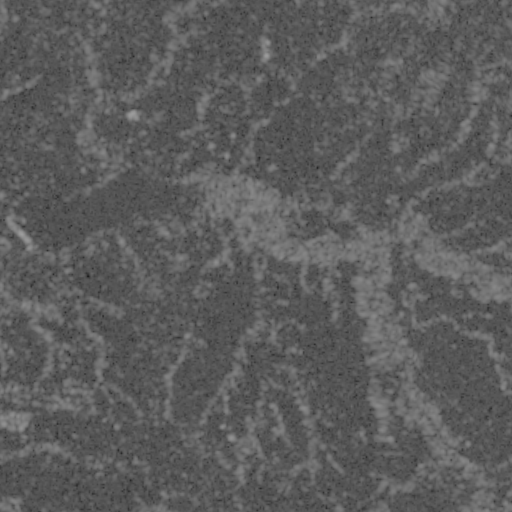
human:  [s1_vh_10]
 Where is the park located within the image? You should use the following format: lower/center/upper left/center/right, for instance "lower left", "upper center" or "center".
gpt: The park is located in the lower right of the image.
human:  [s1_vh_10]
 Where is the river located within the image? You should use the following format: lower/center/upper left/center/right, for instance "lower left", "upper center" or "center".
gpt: The river is located in the center left of the image.
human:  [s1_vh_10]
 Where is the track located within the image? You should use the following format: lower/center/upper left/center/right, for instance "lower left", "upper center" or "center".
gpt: There is no track in the image.

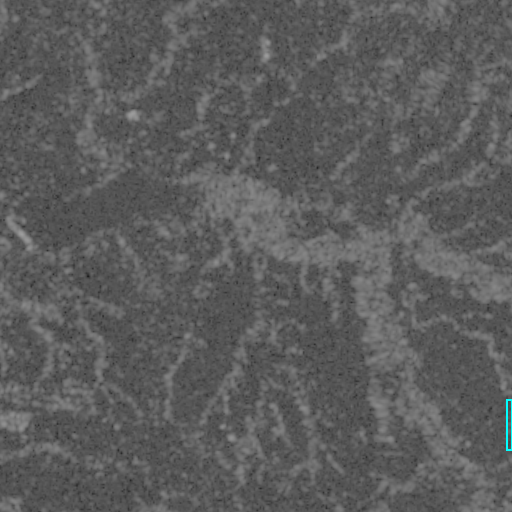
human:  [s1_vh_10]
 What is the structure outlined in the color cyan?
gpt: The structure outlined in cyan is a park.
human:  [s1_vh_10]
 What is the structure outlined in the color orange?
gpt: There is no orange outline.